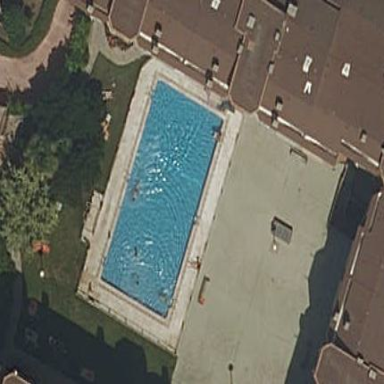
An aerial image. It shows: Swimming pool located in leisure land.